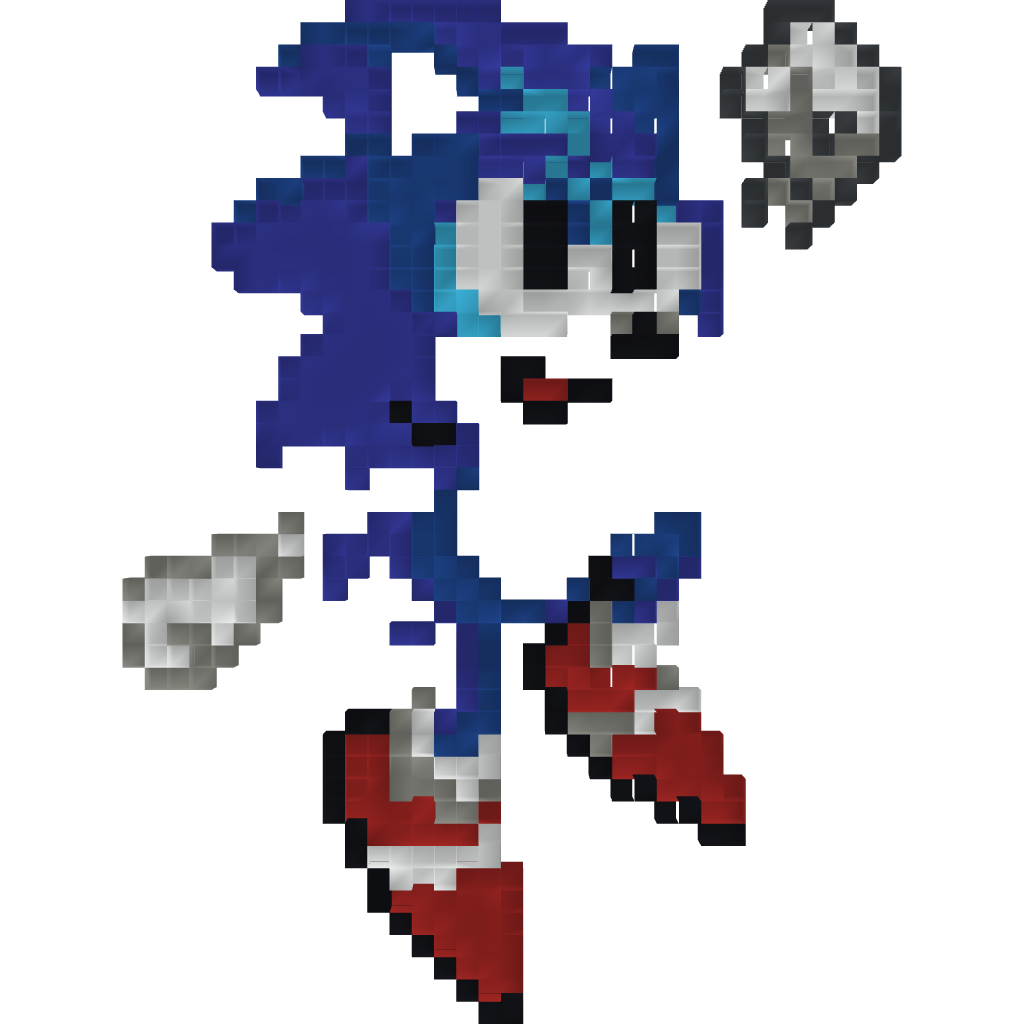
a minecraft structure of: Sonic from Sonic 2